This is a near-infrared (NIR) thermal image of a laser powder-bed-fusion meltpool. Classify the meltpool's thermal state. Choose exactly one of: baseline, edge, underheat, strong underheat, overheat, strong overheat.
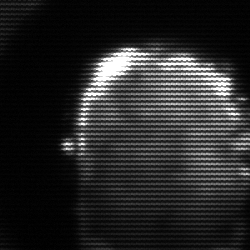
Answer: baseline